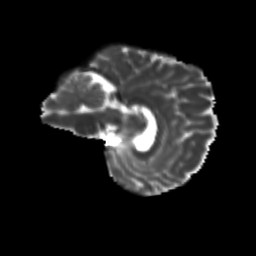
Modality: T2w
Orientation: sagittal
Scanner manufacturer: siemens
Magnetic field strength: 3 T
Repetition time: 9.2 s
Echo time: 0.084 s